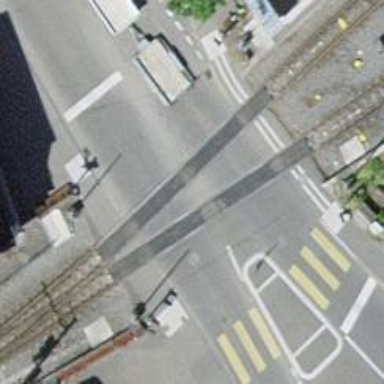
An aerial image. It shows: Railway level crossing.